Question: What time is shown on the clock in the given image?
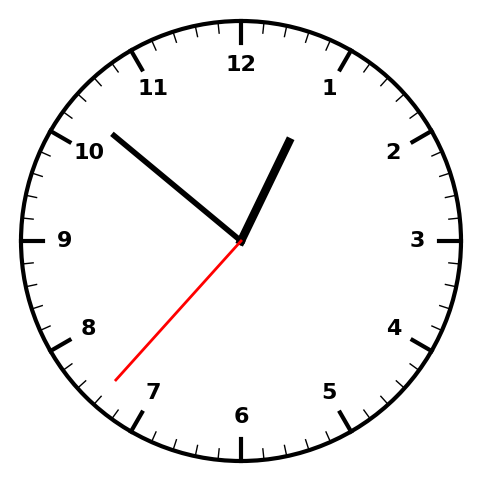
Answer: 12:51:37